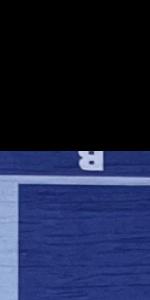
Label: Empty